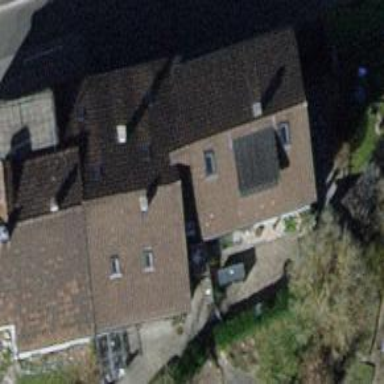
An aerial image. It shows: Building with gabled roof.